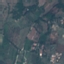
Label: PermanentCrop